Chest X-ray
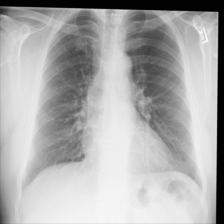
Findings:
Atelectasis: negative
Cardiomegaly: negative
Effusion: negative
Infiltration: negative
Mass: negative
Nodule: positive
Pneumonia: negative
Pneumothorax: negative
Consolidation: negative
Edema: negative
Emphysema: negative
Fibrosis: negative
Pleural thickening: negative
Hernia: negative